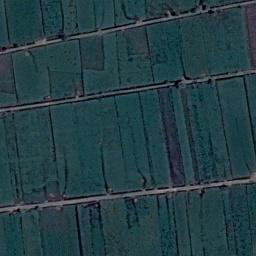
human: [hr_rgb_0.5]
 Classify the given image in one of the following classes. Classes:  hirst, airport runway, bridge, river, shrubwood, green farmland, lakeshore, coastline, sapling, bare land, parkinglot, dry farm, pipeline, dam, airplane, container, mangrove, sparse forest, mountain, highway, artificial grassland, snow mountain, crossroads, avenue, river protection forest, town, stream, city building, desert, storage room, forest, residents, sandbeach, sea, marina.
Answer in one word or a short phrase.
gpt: green farmland